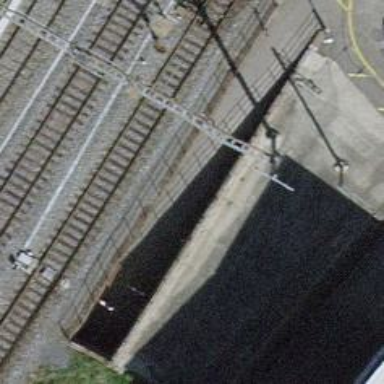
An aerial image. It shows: Railway switch.